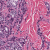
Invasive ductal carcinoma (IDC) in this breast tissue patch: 1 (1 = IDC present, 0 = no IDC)